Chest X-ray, PA view. Patient: 50 years old, sex M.
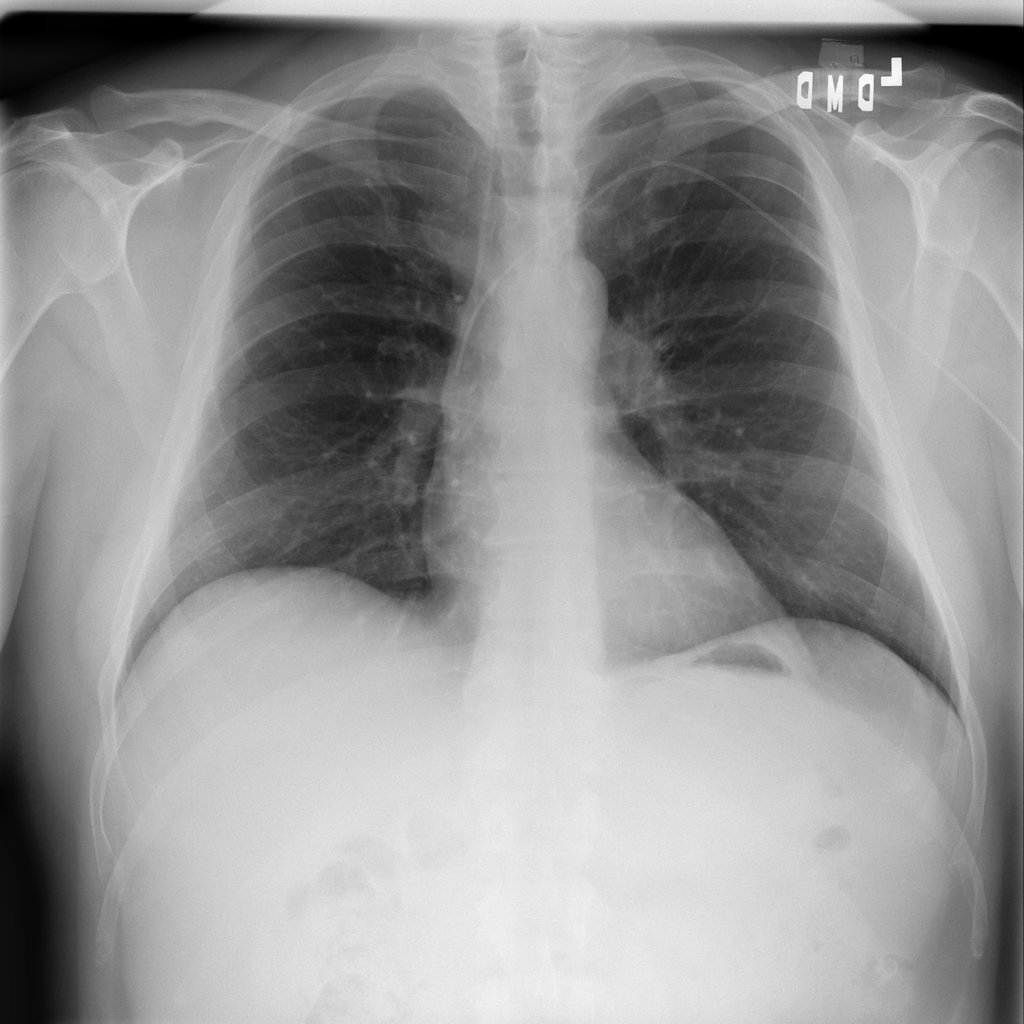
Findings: No Finding